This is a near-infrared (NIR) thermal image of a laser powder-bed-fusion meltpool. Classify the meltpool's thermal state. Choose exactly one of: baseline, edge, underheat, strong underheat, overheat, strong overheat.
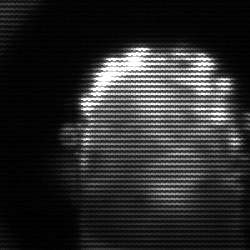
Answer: baseline